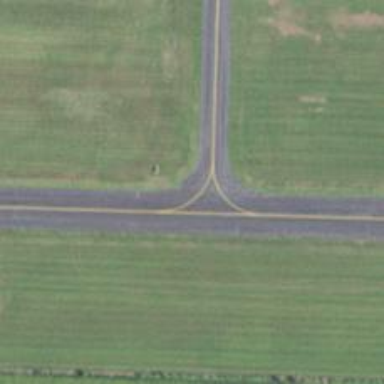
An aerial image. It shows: Image of taxiway at airport.